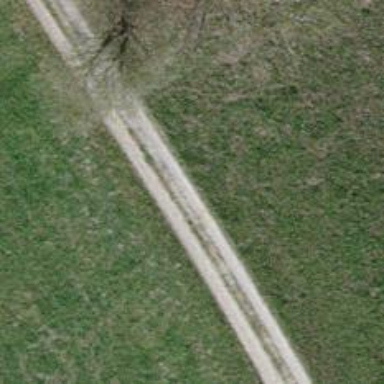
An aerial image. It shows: Track road with grade4 tracktype.